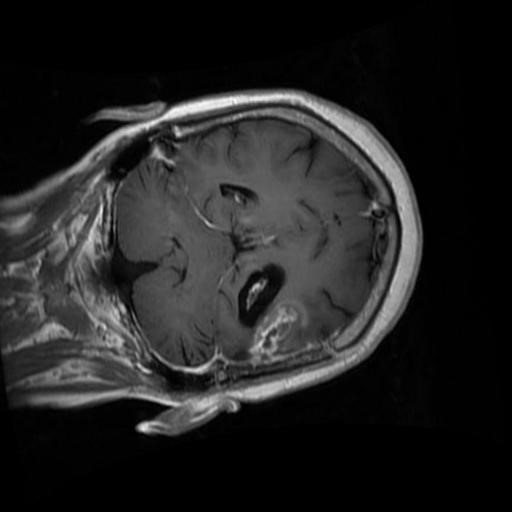
Label: brain_glioma